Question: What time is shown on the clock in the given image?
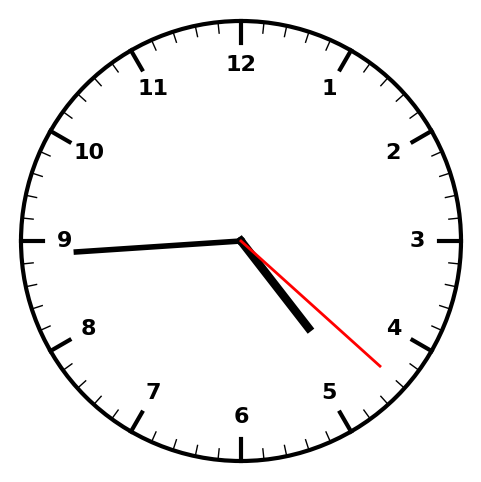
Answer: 04:44:22